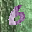
Label: 6